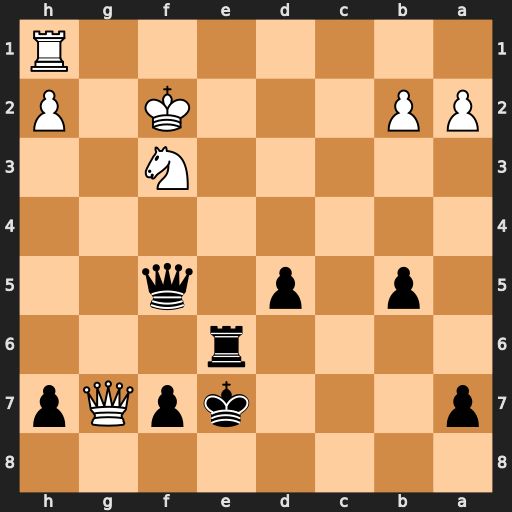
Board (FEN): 8/p3kpQp/4r3/1p1p1q2/8/5N2/PP3K1P/7R
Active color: b
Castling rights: -
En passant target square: -
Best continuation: Qc2+ Kg3 Rg6+